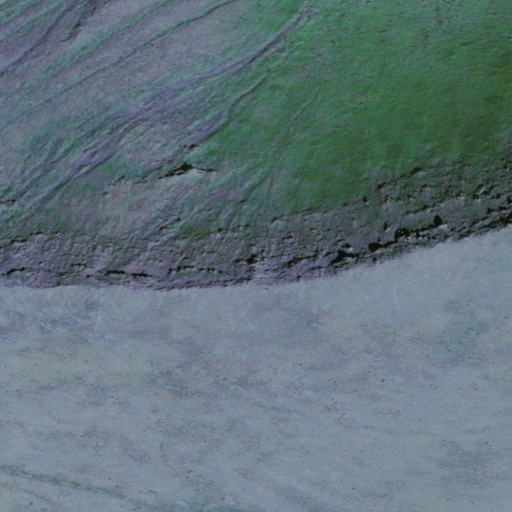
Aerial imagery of mountain in Alaska named Magusim Aligii containing only unknown